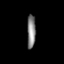
Tissue: lung
Cell type: Fibroblasts
Senescence score: 0.552
Nuclear area (px): 287
Mean DAPI intensity: 129.509